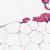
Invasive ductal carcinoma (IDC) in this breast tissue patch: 0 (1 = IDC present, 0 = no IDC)